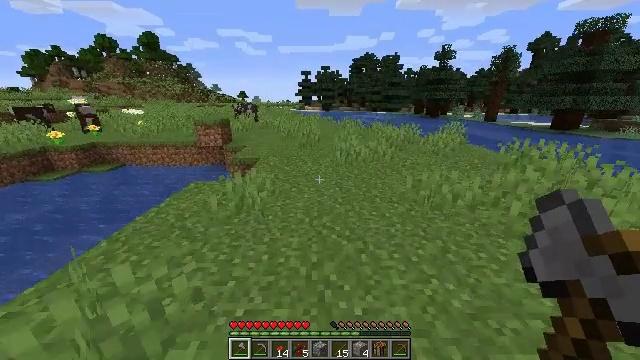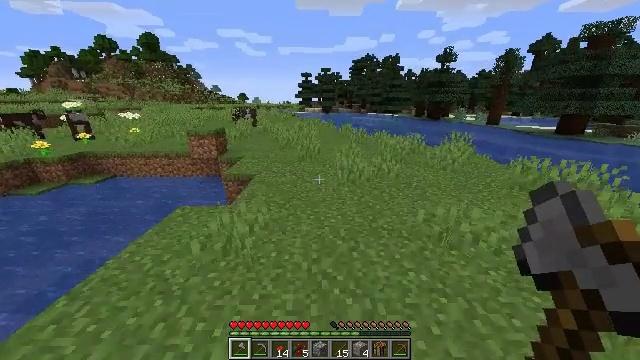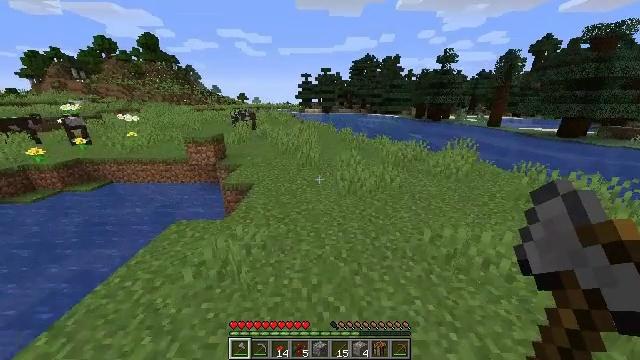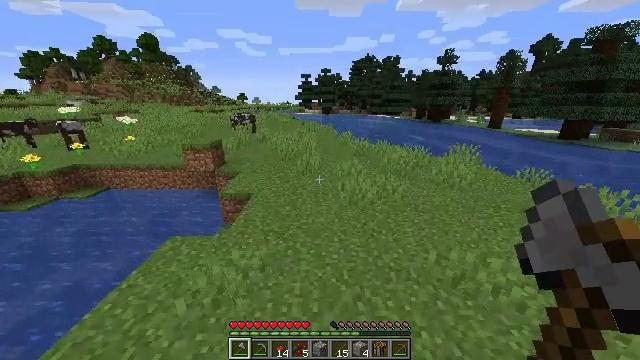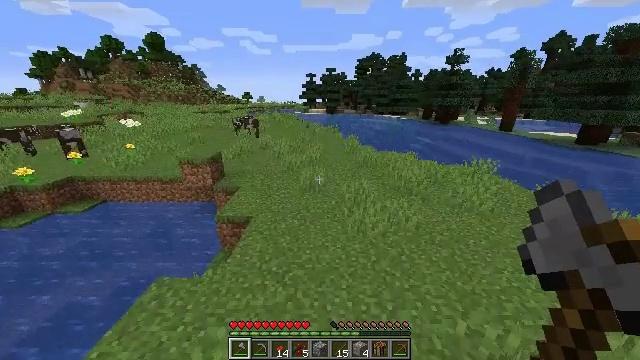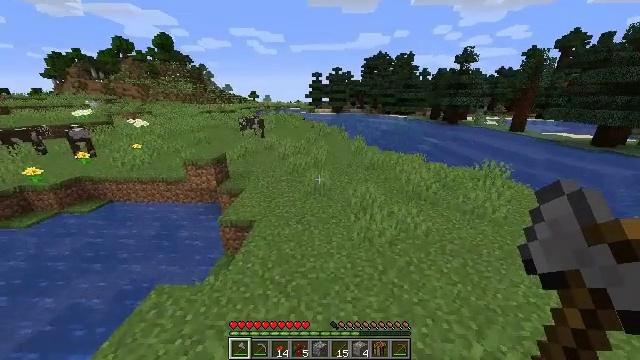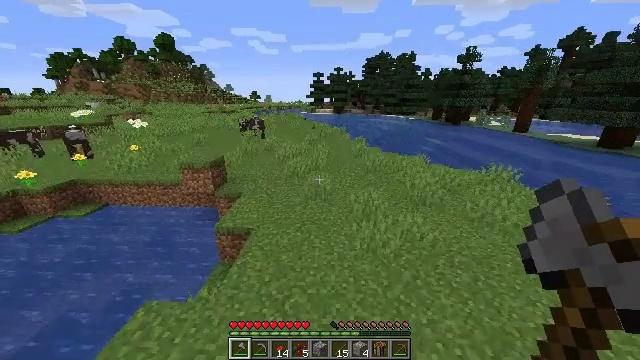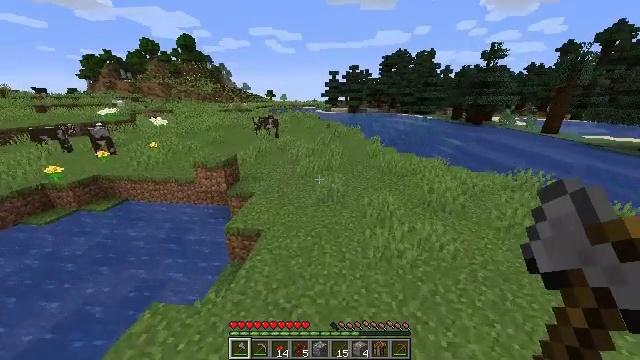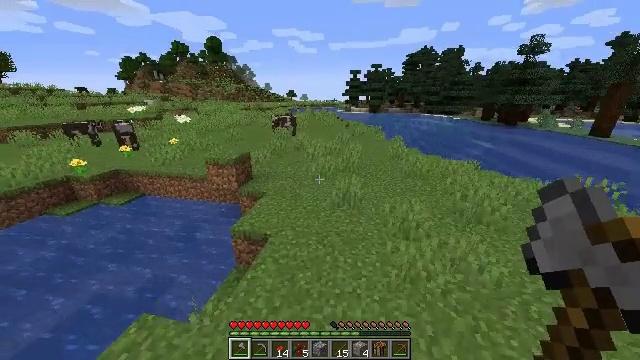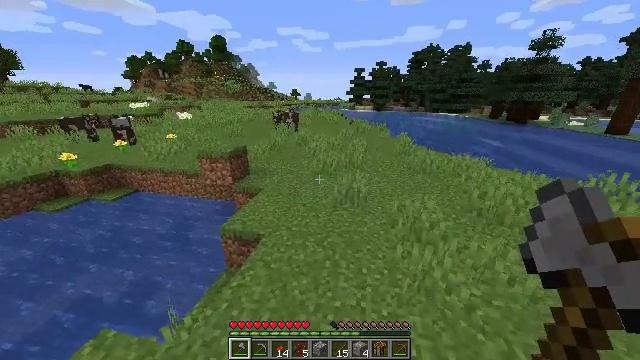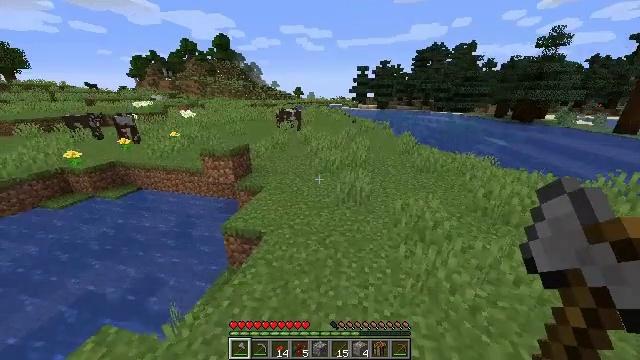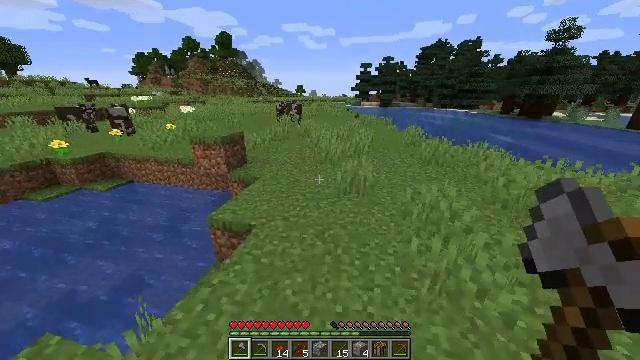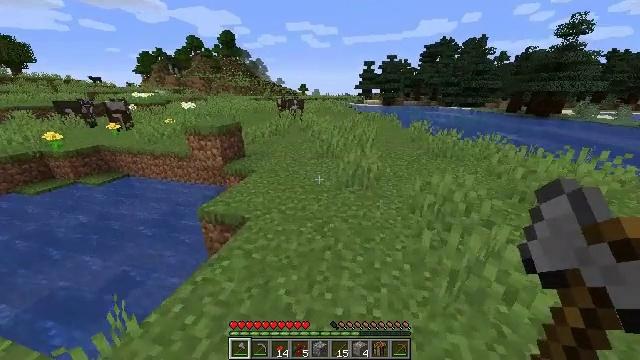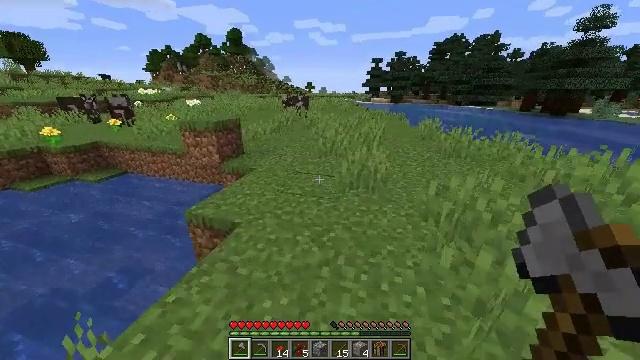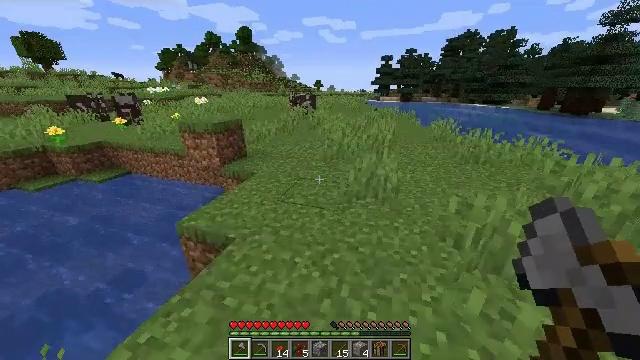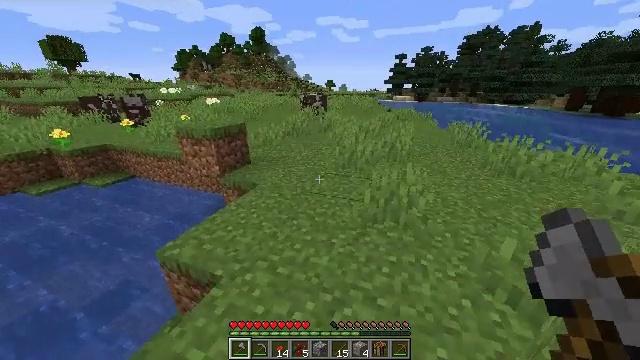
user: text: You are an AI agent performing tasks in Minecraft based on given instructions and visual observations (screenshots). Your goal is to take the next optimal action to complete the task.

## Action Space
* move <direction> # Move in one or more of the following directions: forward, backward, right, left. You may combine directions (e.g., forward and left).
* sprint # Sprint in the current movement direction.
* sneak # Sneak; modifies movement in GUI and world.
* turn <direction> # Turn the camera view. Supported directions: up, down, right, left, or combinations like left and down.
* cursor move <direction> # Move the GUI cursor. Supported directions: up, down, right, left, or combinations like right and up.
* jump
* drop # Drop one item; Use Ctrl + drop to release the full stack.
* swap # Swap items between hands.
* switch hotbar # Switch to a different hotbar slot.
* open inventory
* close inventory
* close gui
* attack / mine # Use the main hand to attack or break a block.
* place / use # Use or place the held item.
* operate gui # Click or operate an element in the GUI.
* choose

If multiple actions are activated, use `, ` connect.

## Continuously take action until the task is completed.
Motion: motion action
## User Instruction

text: Break the dandelion to obtain it.
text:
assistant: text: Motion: move forward, jump
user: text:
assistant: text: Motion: move forward
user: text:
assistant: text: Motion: move forward
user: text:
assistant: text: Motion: move forward, turn left
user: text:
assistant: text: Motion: move forward, turn left
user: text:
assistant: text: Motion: move forward
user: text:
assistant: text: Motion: move forward, turn left
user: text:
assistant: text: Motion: move forward, turn left
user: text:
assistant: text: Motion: move forward, turn left
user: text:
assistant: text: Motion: move forward
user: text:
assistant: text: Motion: move forward
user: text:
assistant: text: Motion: move forward
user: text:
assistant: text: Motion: move forward, turn left
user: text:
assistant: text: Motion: move forward, turn left
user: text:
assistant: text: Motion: move forward, turn left
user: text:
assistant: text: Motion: move forward, turn left
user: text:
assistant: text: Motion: move forward
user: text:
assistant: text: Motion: move forward
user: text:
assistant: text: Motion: move forward
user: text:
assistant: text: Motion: move forward
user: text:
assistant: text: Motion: move forward, turn left
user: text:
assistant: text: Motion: move forward, turn left
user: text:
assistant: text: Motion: move forward, turn left
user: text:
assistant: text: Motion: move forward, turn left
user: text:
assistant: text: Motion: move forward, turn left
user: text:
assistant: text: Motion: move forward, turn left
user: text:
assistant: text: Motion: move forward, turn left
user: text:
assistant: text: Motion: move forward, turn left
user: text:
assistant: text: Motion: move forward, turn left
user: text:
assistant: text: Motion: move forward, turn left